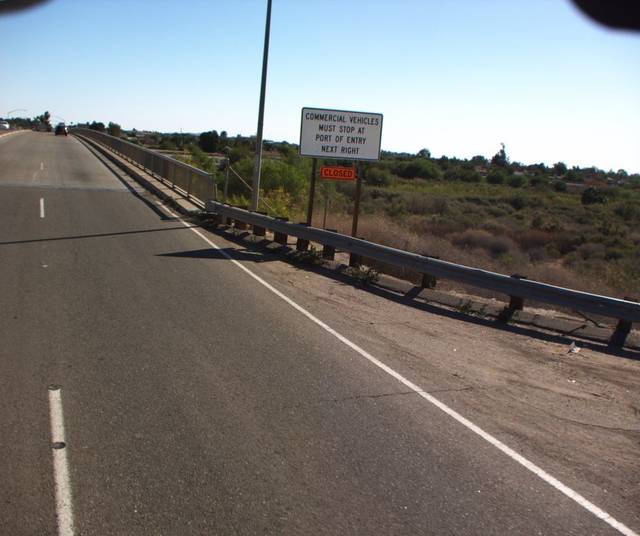
Region: United States
Coordinates: 32.731, -114.625